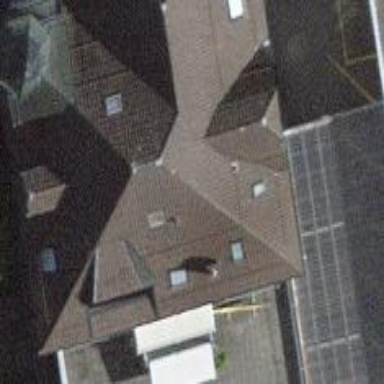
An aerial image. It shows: View of roof of building.